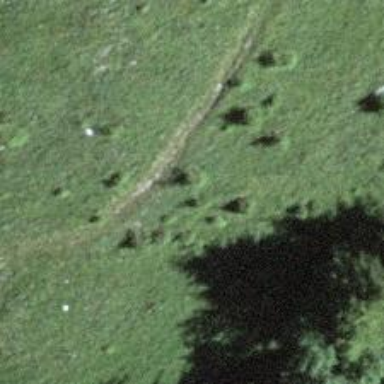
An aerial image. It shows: Path on the ground.